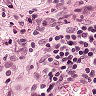
Metastatic tissue present: yes